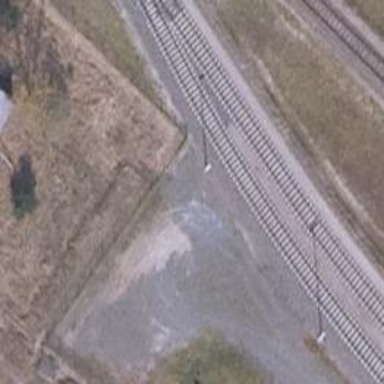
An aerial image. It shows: Railway signal positioned in the track.